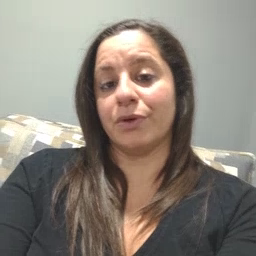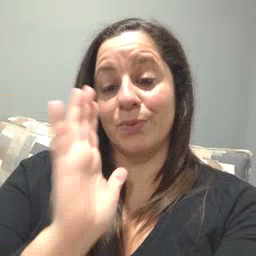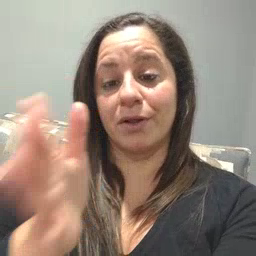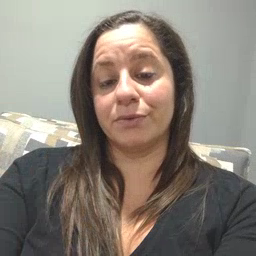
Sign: will